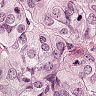
Metastatic tissue present: yes